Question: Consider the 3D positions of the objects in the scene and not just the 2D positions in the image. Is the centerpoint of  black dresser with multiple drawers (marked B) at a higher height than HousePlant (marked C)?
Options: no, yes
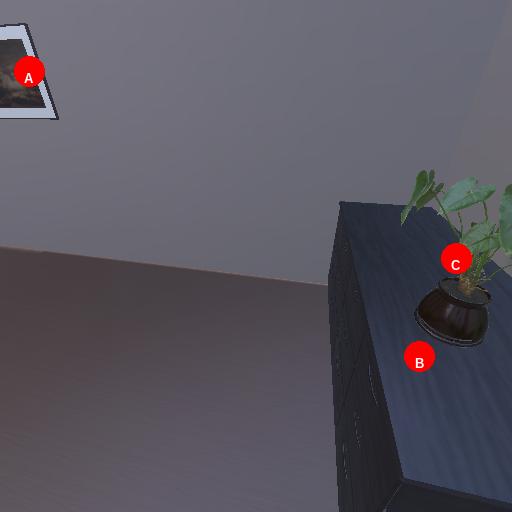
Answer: no